Chest X-ray. View position: PA
Patient age: 67
Patient sex: F
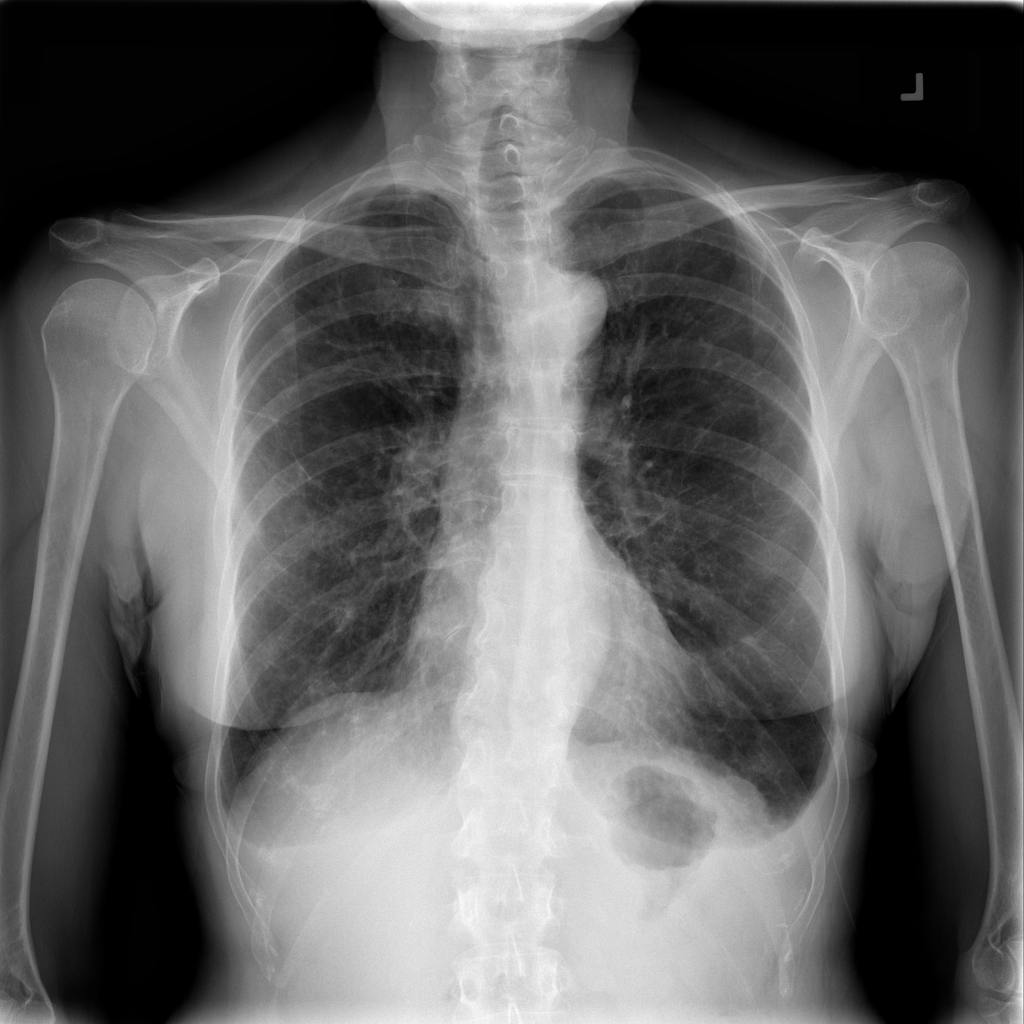
Finding: Pneumothorax